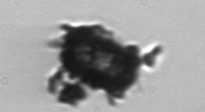
Label: Thalassiosira_TAG_external_detritus